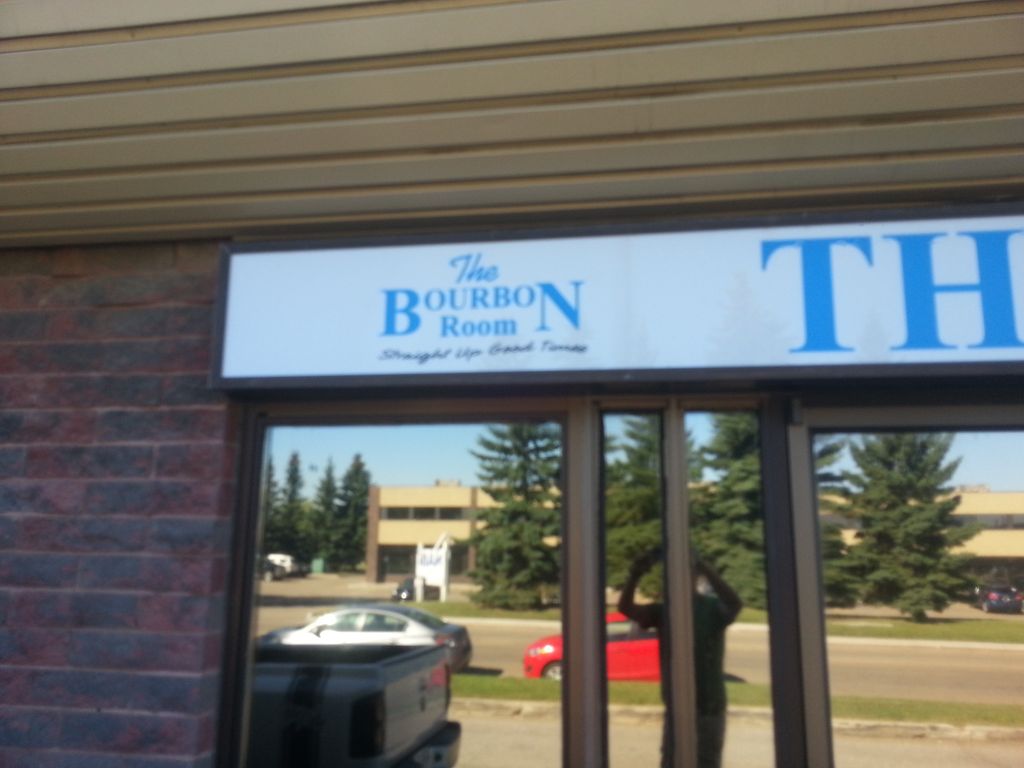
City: edmonton